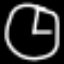
Label: clock